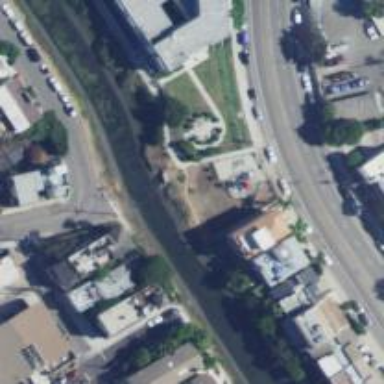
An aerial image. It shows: Canal.